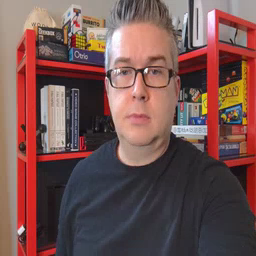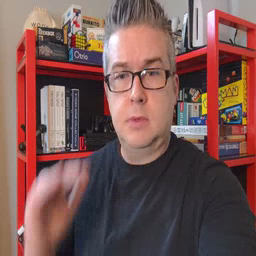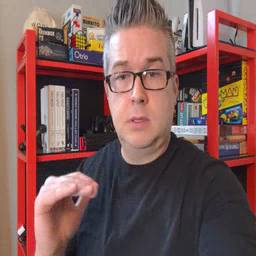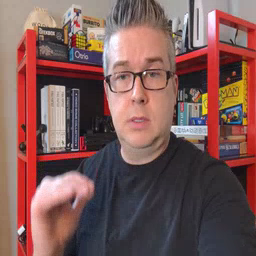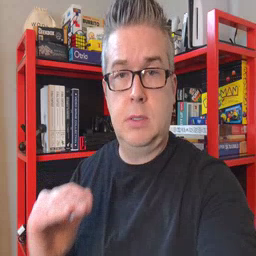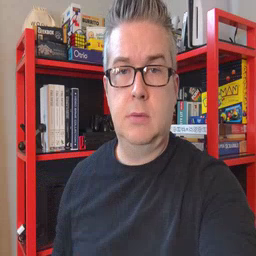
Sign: child